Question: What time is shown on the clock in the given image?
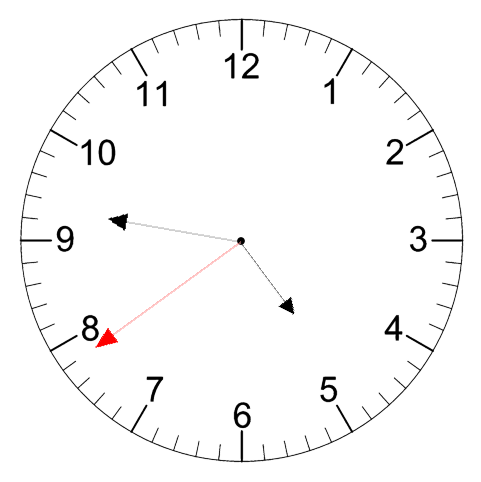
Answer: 04:46:39